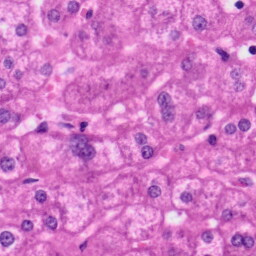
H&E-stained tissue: Liver